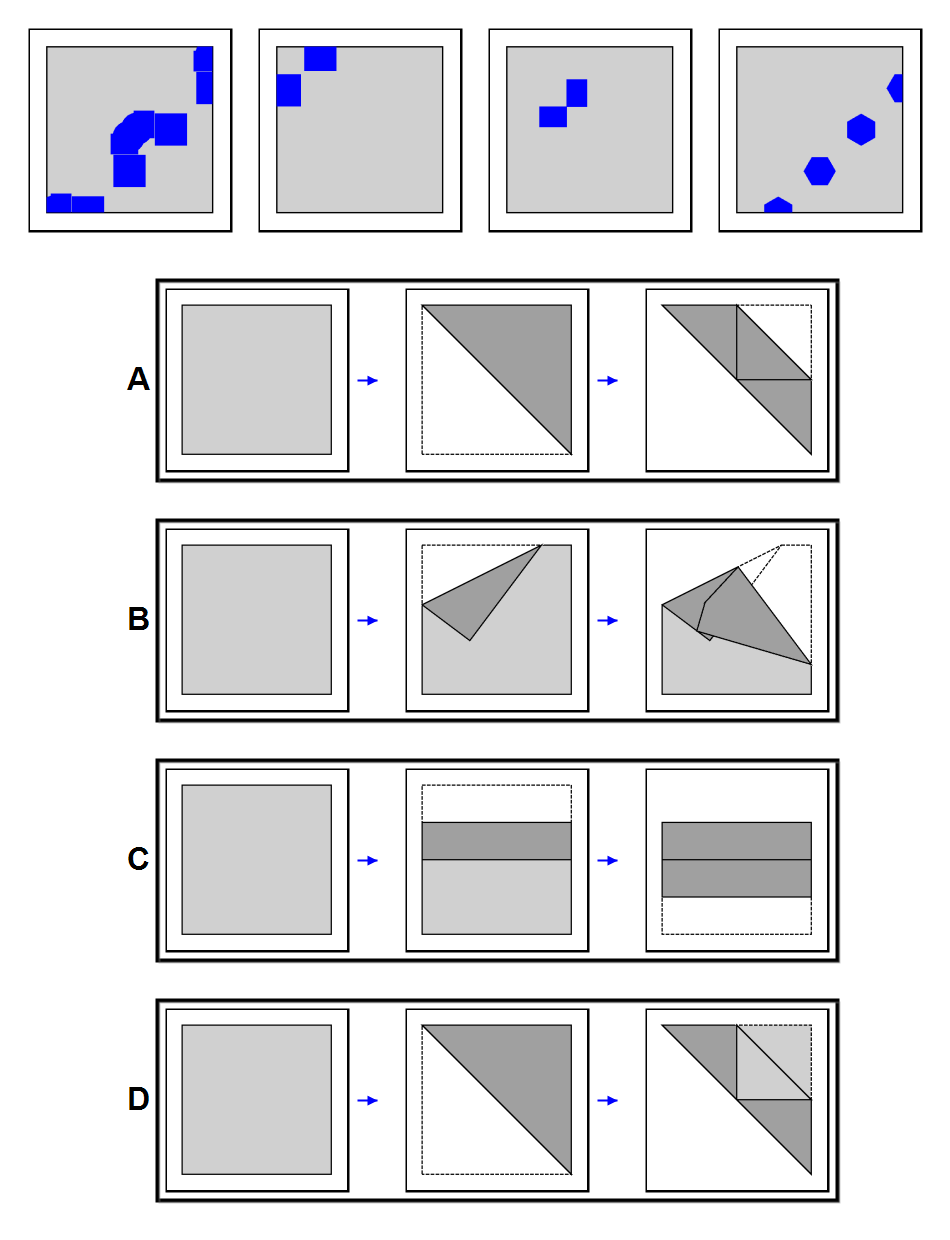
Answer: A